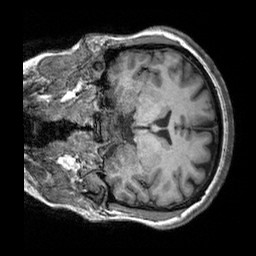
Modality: T1w
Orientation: coronal
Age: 34
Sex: female
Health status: healthy
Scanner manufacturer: siemens
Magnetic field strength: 3 T
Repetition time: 2.3 s
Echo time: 0.00303 s